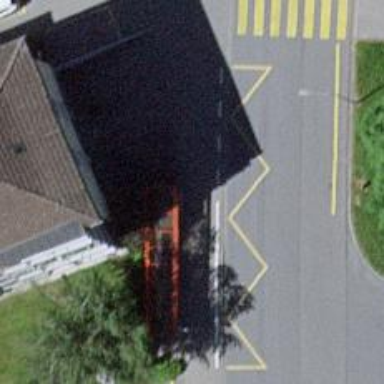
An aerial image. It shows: Bus stop with platform for public transport.